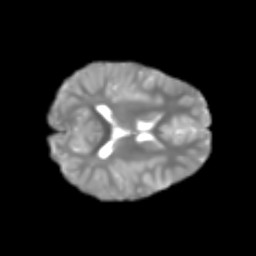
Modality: T2w
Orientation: axial
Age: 6
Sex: male
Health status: healthy